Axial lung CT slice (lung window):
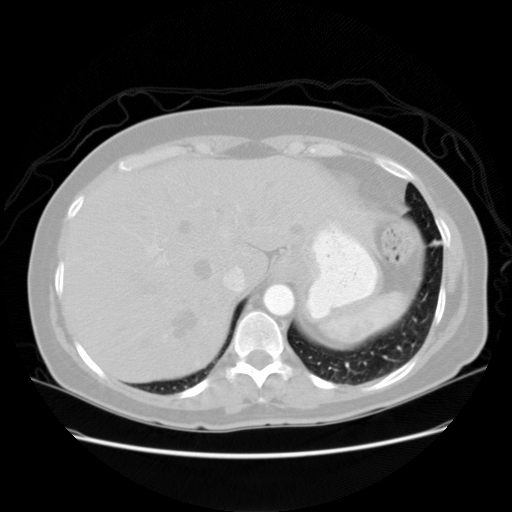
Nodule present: no